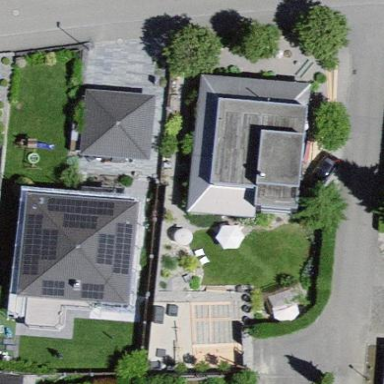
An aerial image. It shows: Detached building.